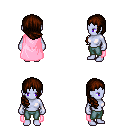
a pixel art fantasy rpg character, female body template, dark elf, purple skin, pink cape, teal pants, brown right-swept hairstyle, four views (front, back, left, right), 2x2 character sprite sheet, small pixel art, hard edges, no anti-aliasing